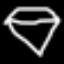
Label: diamond